Question: I'm currently taking a class in Java and our professor is having us write a program using recursion to build an "Htree" which is just an H with smaller H's on every corner of the first, and down as many levels as the user specifies. So far I have it recursively creating the FIRST corner, but I can't seem to figure out how to change it so it will do all four corners. Here is my code:
'''
package assignment3;
public class Htree {
public static void main(String[] args) {
int SIZE = 512;
// Output and entry take place in the console window
Turtle.create(SIZE, SIZE);
int xCenter = SIZE / 2;
int yCenter = SIZE / 2;
int x = 4;
recursive(xCenter, yCenter, x);
}
private static void recursive(int xCenter, int yCenter, int x) {
int x2 = x - 1;
if (x2 < 0) {
return;
}
int left = xCenter - xCenter / 2;
int right = xCenter + xCenter / 2;
int top = yCenter - yCenter / 2;
int bottom = yCenter + yCenter / 2;
int middle = yCenter;
Turtle.fly(right, middle);
Turtle.go(left, middle);
Turtle.fly(right, top);
Turtle.go(right, bottom);
Turtle.fly(left, top);
Turtle.go(left, bottom);
recursive(left, top, x2);
System.out.println("Done");
}
}
'''
And it's supposed to look something like this:

Any tips would be appreciated.
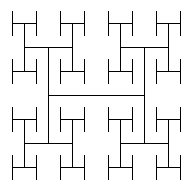
Answer: Your code like
'''
int left = xCenter - xCenter / 2;
int right = xCenter + xCenter / 2;
'''
is problematic. Suppose the X centers for second-level H's should be at x=2 and x=6. For the lefthand H you compute left=1, right=3, so it would be 2 units wide. But for the righthand H you compute left=3, right=9, so it is 6 units wide. Conclusion: your recursive routine needs another parameter, to specify width, and you would use formulas like left=xCenter-wide/2, right=xCenter+wide/2.
Here is pseudocode for an easy way to do the four different recursive calls (with 'drawH(xCenter, yCenter, wide, deep)' used in place of your 'recursive(left, top, x2);' function):
'''
p = q = 1
for i in {1..4}:
drawH(xCenter+p*size/xratio, yCenter+q*size/yratio, wide/2, deep-1)
q = p*q; p = -p;
'''
The last line of pseudocode, 'q = p*q; p = -p;', produces (p, q) pairs {(1, 1), (-1, 1), (1, -1), (-1, -1)} for the four bars of the H.